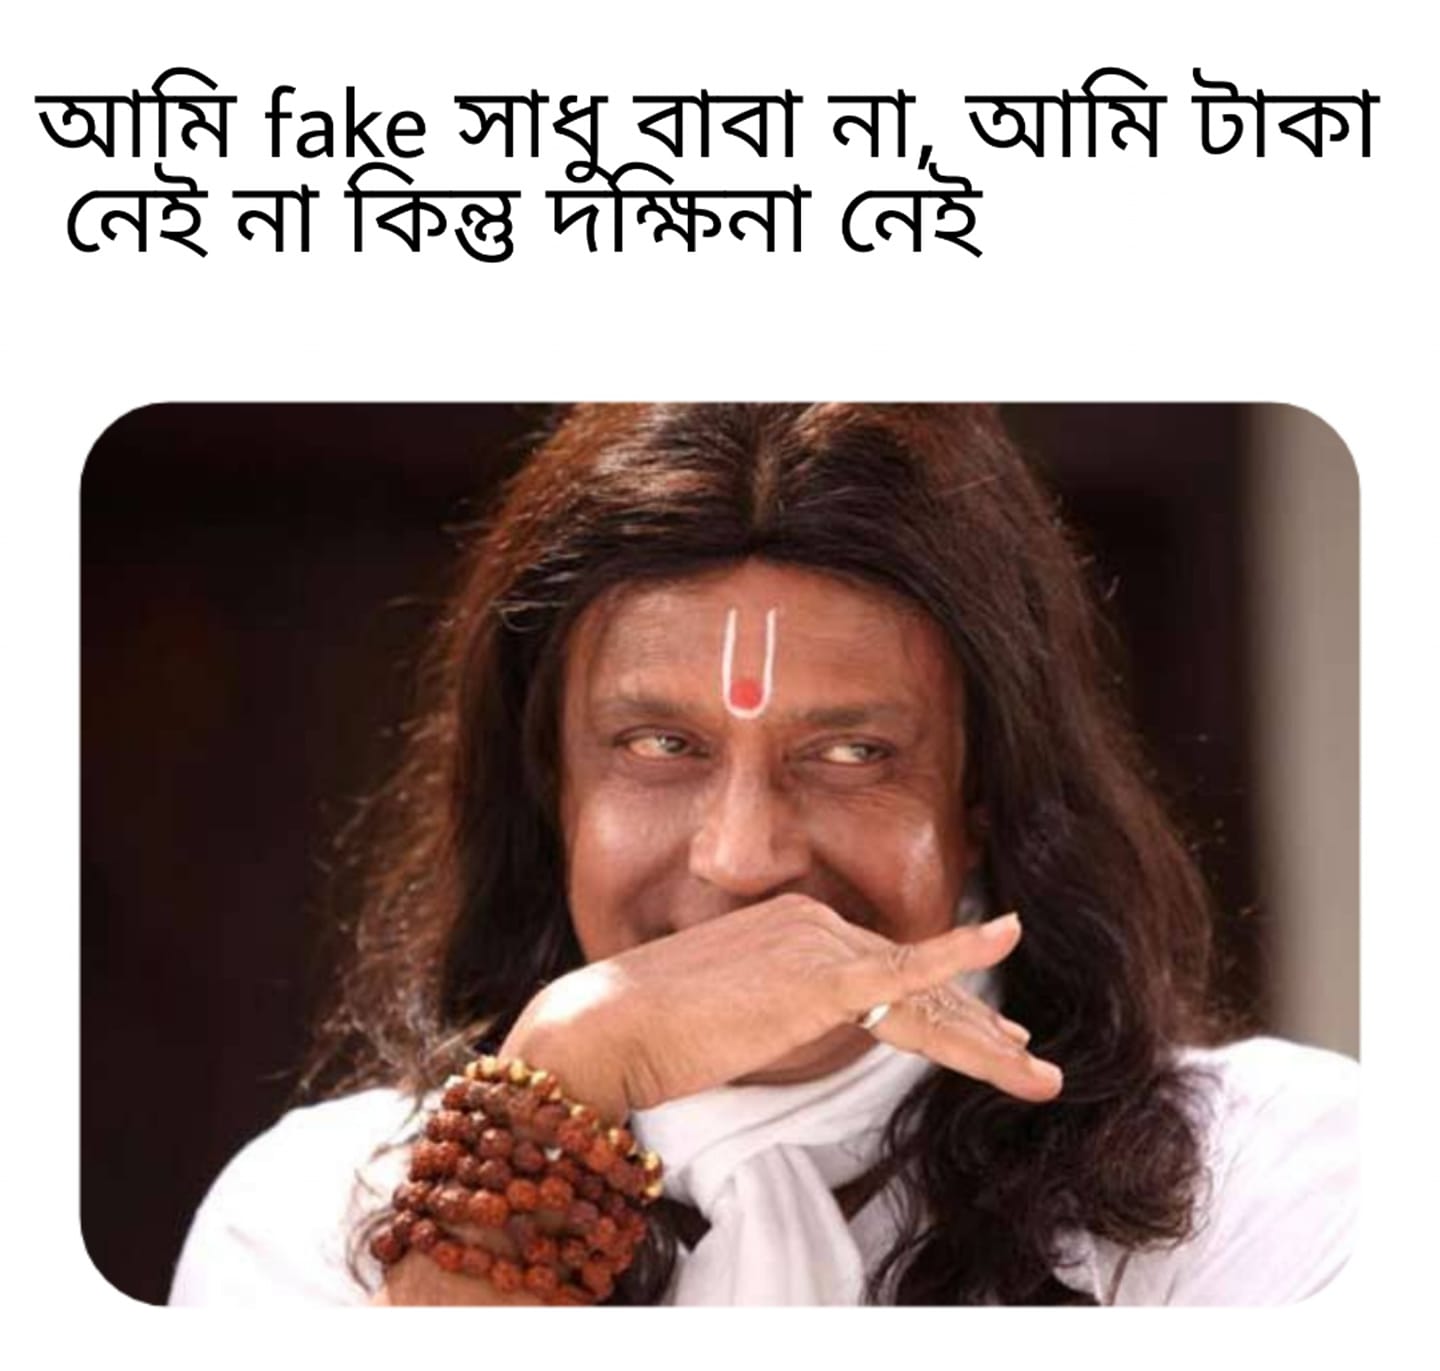
Caption: আমি fake সাধু বাবা না, আমি টাকা নেই না কিন্তু দক্ষিনা নেই
Label: non-hate